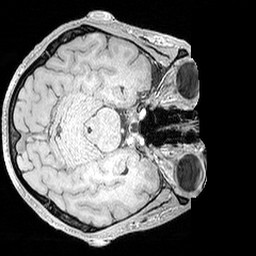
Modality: MP2RAGE
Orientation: axial
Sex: male
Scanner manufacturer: siemens
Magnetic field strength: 3 T
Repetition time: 5 s
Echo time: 0.00292 s